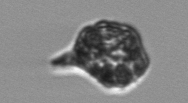
Label: Protoperidinium